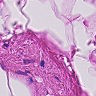
Metastatic tissue present: no